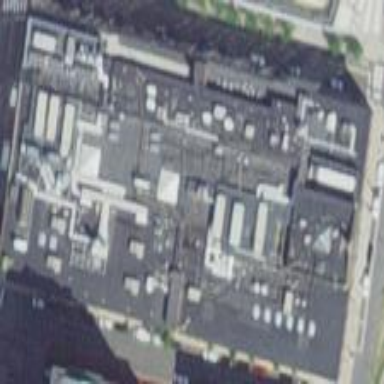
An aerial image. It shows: Grey roofed commercial building with flat roof shape.